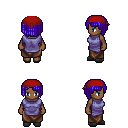
a pixel art fantasy rpg character, female body template, human, dark skin, chain tabard jacket, robe skirt, blue pageboy hairstyle, red bandana, gray slippers, four views (front, back, left, right), 2x2 character sprite sheet, small pixel art, hard edges, no anti-aliasing